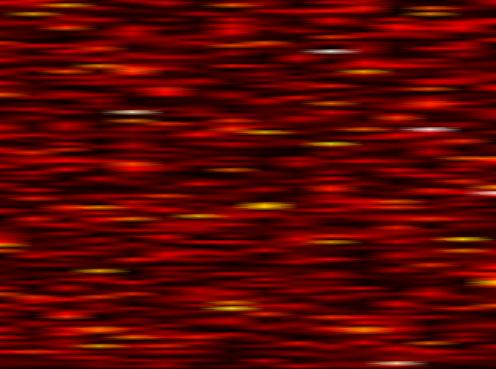
Label: FBMC